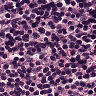
Metastatic tissue present: no